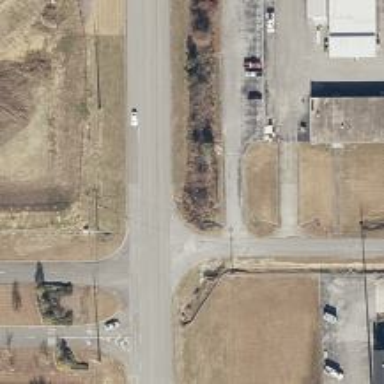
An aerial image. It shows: Tertiary road with asphalt surface.